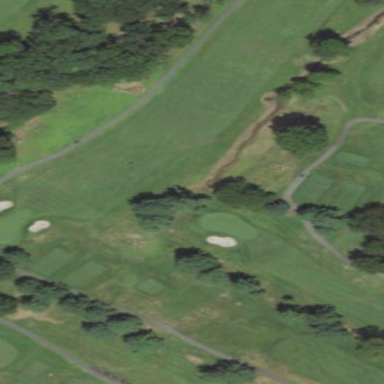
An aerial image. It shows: Golf tee on grassy land.